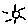
Label: sun